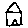
Label: house